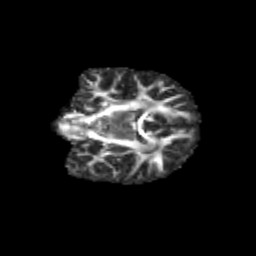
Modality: FA
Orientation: coronal
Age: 12
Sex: female
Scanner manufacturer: siemens
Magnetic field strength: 3 T
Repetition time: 3.8 s
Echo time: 0.07 s